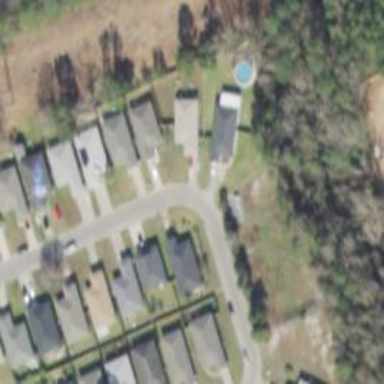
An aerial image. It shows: Driveway.